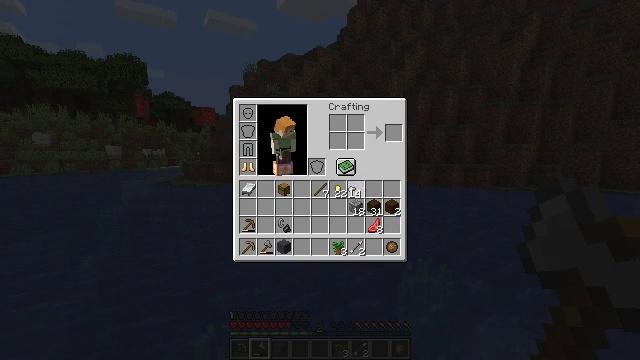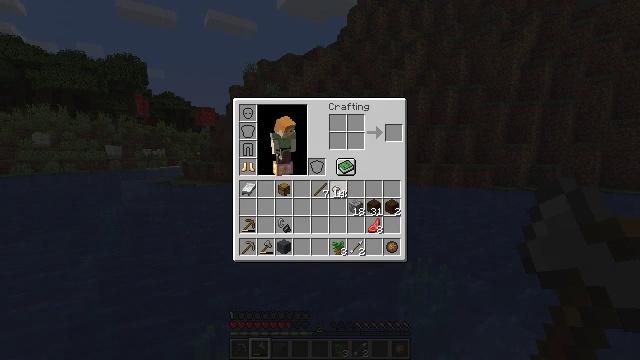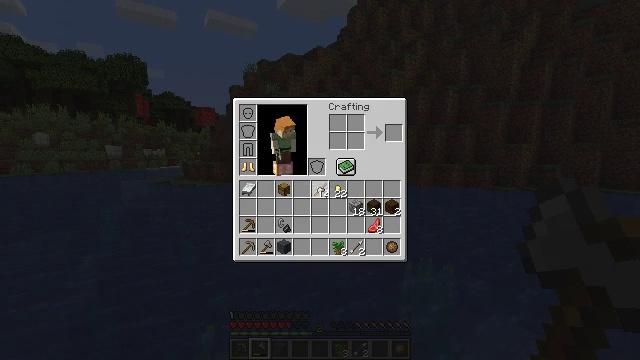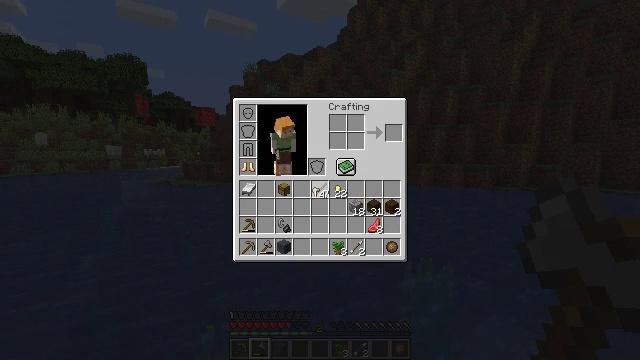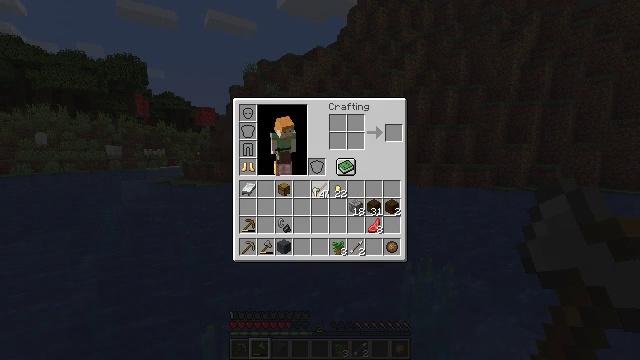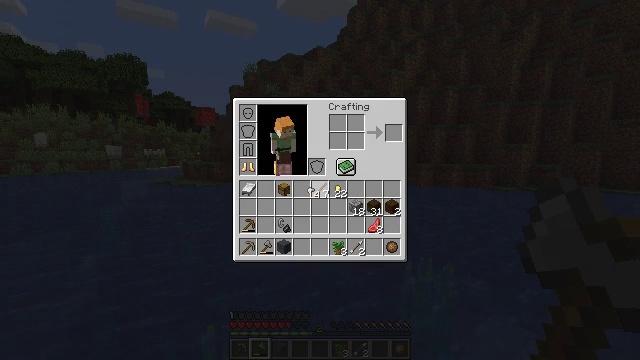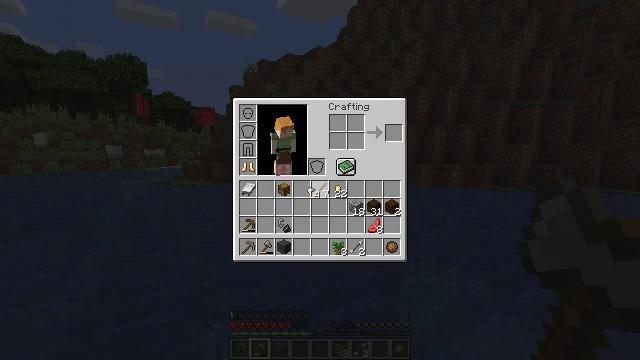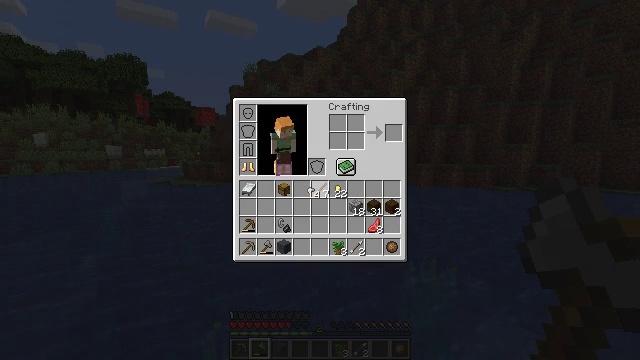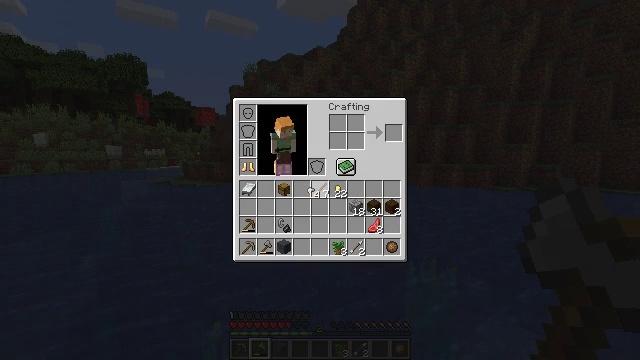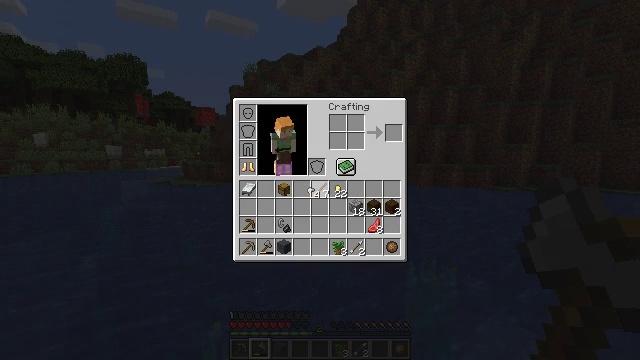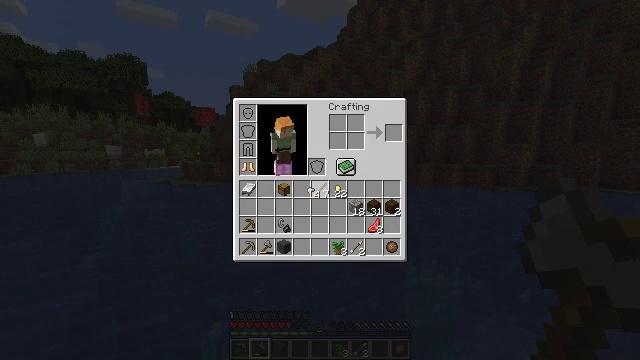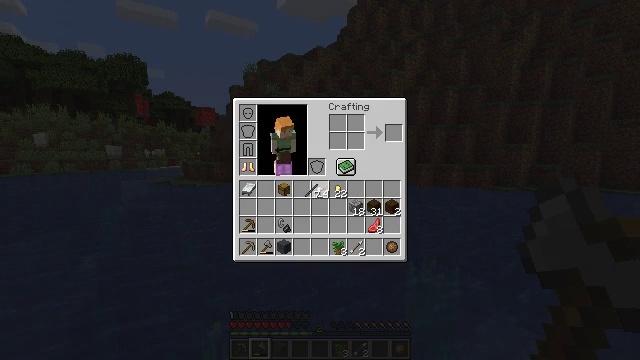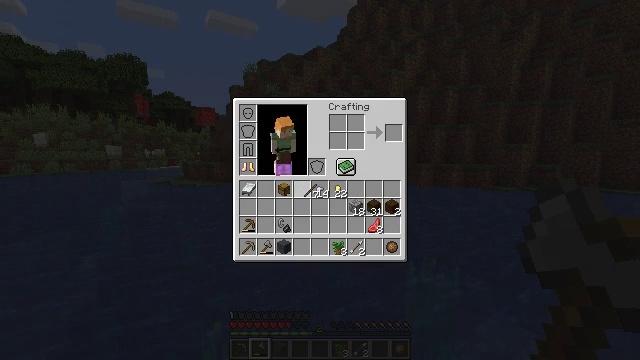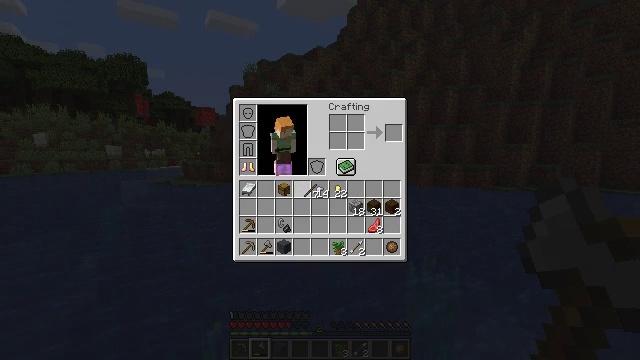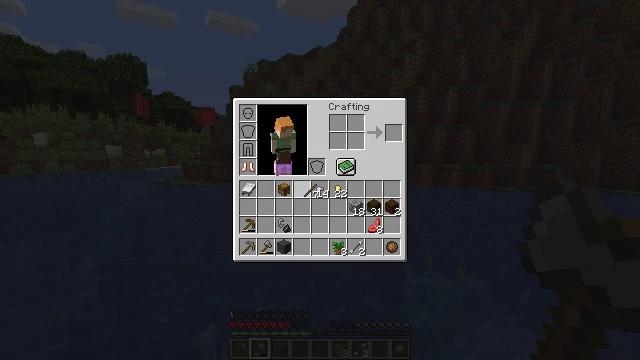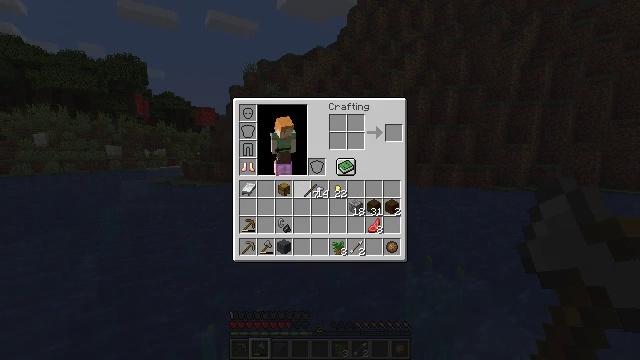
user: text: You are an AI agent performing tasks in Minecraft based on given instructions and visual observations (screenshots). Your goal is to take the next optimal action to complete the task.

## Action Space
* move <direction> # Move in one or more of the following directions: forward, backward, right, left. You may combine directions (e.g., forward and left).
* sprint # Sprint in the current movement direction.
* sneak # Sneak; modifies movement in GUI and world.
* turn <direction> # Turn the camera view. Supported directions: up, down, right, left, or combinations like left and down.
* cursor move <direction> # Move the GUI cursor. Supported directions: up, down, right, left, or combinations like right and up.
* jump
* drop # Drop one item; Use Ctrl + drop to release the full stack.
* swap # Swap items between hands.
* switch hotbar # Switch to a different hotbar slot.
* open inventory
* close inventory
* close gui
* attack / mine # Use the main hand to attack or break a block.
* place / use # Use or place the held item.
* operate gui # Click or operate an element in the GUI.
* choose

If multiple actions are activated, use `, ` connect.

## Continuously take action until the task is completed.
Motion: motion action
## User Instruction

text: Drop a dark oak sapling.
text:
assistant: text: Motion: cursor move left
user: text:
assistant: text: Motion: cursor move left
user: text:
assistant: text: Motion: no_op
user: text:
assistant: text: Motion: no_op
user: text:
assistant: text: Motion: no_op
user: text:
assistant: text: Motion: no_op
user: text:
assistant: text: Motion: no_op
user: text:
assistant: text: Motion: operate gui
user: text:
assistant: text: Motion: operate gui
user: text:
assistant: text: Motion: operate gui
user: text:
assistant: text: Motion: no_op
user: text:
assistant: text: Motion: no_op
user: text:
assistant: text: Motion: no_op
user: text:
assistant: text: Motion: no_op
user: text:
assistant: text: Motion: no_op
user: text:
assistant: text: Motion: no_op
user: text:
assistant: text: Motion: no_op
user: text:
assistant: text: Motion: no_op
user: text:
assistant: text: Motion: no_op
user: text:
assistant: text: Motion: no_op
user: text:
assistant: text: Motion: operate gui
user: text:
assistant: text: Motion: operate gui
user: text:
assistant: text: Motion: no_op
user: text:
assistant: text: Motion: no_op
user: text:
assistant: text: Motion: no_op
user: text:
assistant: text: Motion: cursor move right
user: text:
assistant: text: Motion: cursor move right
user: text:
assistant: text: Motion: no_op
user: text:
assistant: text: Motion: no_op
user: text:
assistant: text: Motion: no_op